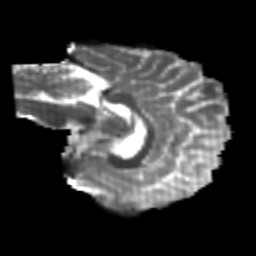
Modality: T2w
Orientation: sagittal
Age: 25
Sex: female
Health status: healthy
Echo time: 0.074 s